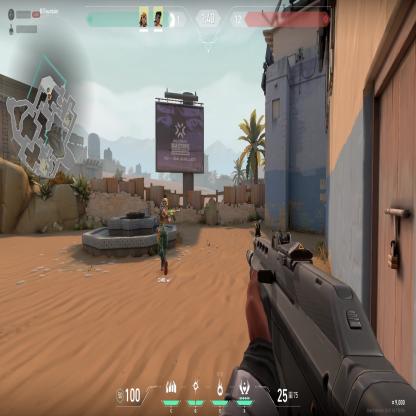
Label: teammate